Question: sorry for asking as I hate asking questions but sometimes its the last resort.
I am pulling my hair out over here and I have read hundreds of pages over the weekend and just can't get my head around how to do achieve this.
I want to have a simple 4 column 'home' landing page for desktop and ipad (sub pages will revert to 2 columns - content and sidebar). When the user goes on to a iPhone I want the user to see 2 columns.
I have managed to either get the iphone to display a scaled down version of the 4 columns using the grid system or I have managed to get it displaying 1 column, neither of which help me.
I have attached an image of what I am trying to achieve if it helps but I would really appreciate if someone who has had some experience in this field to point me in the right direction as I just cant figure it out.
I am developing using wordpress and have tried bootstrap, responsive theme and bones and getting the same results with each. Each using a responsive fluid grid. I may be barking up the wrong tree but if someone could point me in the right direction I would appreciate it.

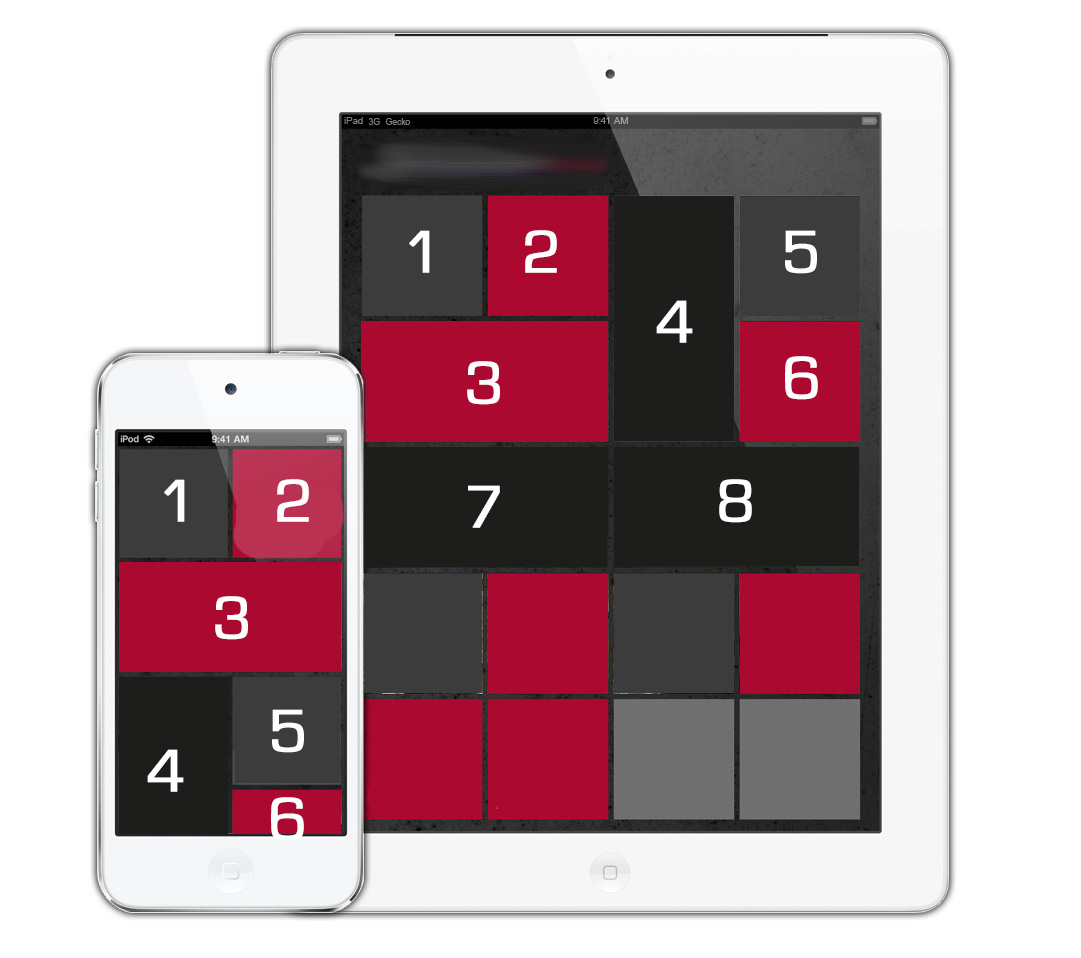
Answer: You need to use CSS media queries, based on screen size / device width.
This will allow your CSS to style the widths of columns on each device...
<URL>